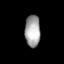
Tissue: lung
Cell type: Epithelial cells
Senescence score: 0.2435
Nuclear area (px): 476
Mean DAPI intensity: 165.029